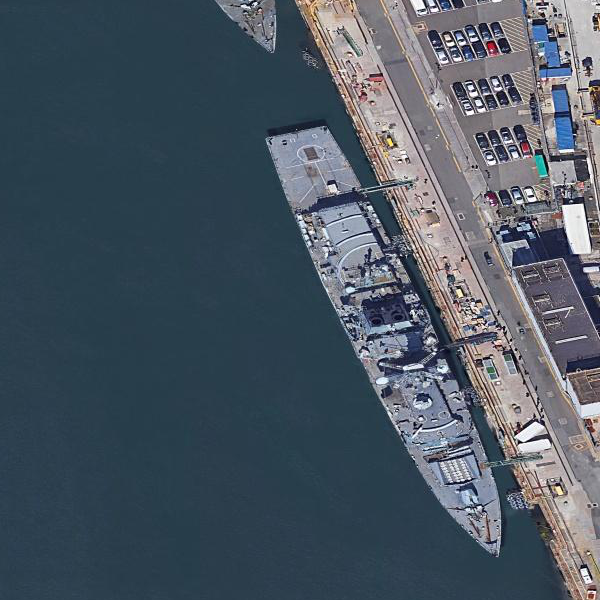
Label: Type_45_destroyer